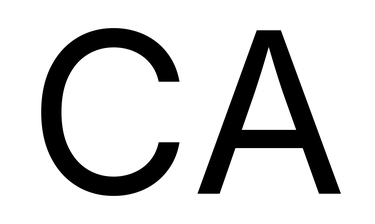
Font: Inter_Regular